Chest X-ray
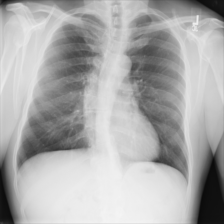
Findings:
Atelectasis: negative
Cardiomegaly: negative
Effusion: negative
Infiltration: negative
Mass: negative
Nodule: negative
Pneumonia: negative
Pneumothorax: negative
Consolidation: negative
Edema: negative
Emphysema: negative
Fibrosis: negative
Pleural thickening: negative
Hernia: negative